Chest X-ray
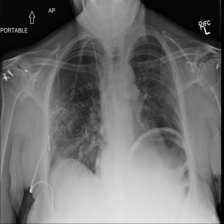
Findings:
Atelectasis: negative
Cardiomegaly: negative
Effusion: negative
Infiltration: positive
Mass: negative
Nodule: negative
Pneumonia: negative
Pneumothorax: negative
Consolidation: negative
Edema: negative
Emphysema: negative
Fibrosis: negative
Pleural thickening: negative
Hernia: negative